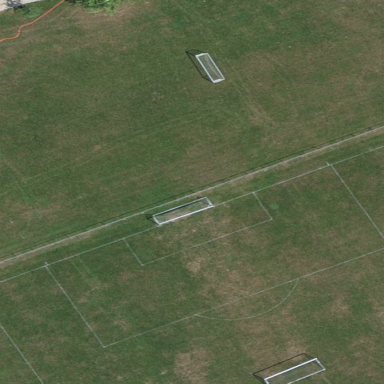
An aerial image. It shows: Soccer pitch for leisureland activities.